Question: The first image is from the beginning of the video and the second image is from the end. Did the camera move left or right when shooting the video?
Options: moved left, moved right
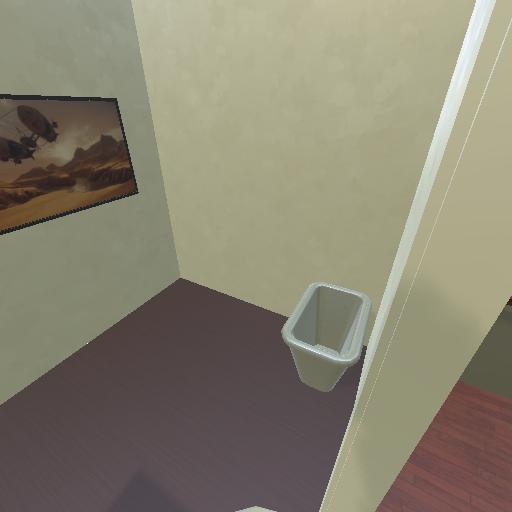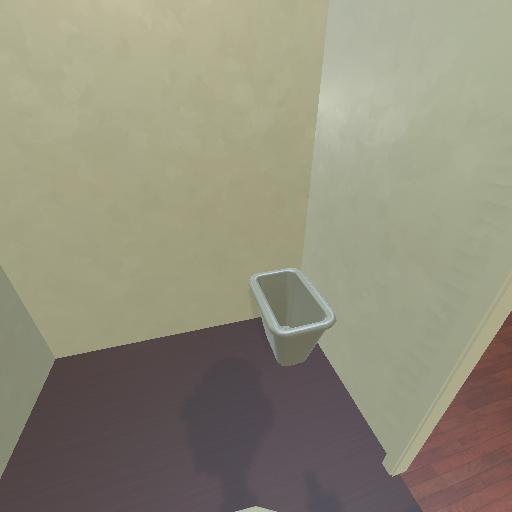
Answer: moved left